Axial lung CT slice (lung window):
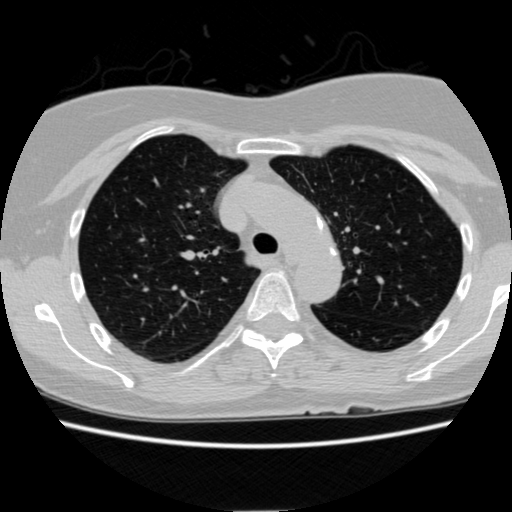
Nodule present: no